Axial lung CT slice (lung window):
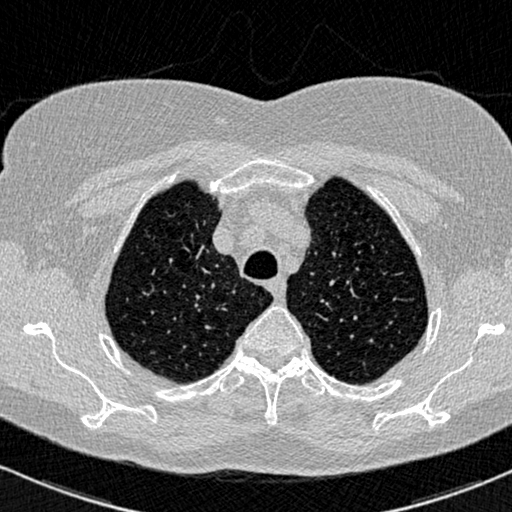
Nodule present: no